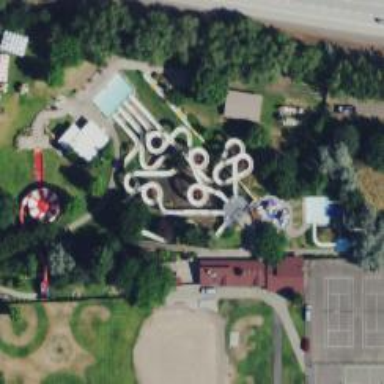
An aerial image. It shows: Water slide attraction.